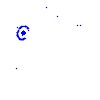
Particle: kaon